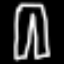
Label: pants